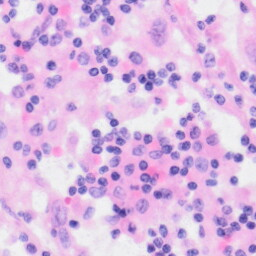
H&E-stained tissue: Kidney